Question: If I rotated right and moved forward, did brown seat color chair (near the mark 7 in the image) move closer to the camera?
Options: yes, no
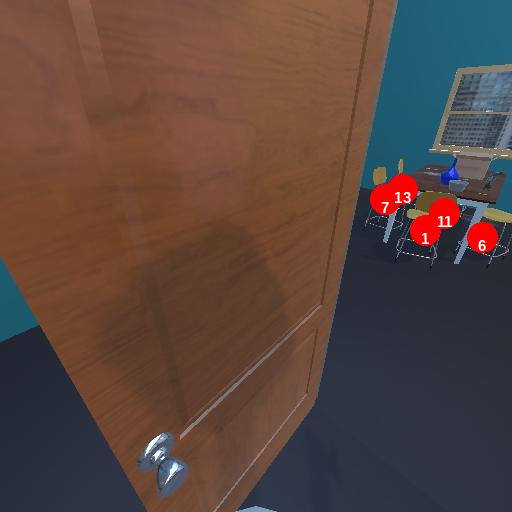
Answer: yes